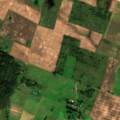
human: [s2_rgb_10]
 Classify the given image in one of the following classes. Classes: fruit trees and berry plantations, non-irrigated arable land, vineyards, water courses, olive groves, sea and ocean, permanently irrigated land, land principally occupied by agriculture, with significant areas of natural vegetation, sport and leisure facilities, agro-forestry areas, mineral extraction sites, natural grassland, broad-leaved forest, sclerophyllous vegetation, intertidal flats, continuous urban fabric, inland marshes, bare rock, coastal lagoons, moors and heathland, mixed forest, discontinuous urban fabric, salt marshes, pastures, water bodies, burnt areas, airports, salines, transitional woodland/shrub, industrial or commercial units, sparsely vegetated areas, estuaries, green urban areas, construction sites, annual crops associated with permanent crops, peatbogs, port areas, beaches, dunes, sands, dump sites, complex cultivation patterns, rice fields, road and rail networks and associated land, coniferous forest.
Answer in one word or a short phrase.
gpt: non-irrigated arable land, pastures, complex cultivation patterns, land principally occupied by agriculture, with significant areas of natural vegetation, broad-leaved forest